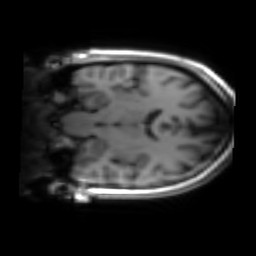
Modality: inplaneT1
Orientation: coronal
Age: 24
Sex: female
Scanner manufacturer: siemens
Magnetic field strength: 3 T
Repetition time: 1.2 s
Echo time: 0.00251 s